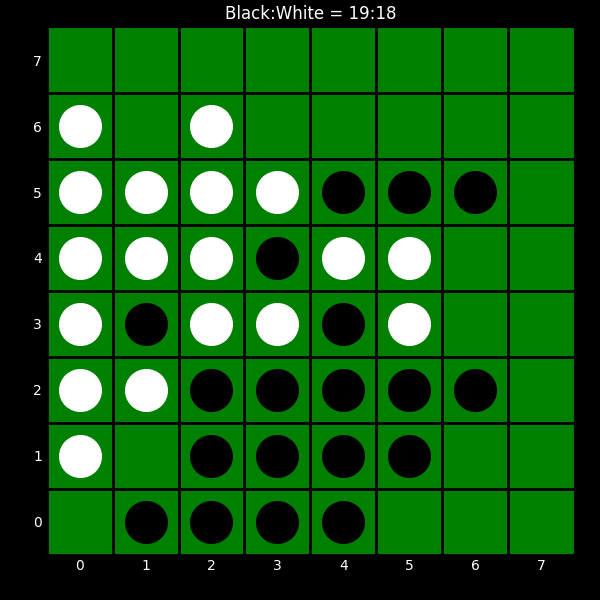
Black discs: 19
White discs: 18